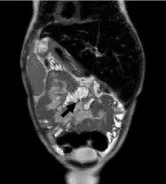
Clinical phenotype in a patient with NF-kappaB1 deficiency. Hematoxilin-eosin and Ziehl Nielsen; (D) Panoramic view of duodenal biopsy with villi shortened and lamina propria expanded by many granular histiocytes that stained positive with Ziehl Nielsen to detect Acid-resistant bacilli (inside). Magnification 200x. Hematoxilin-eosin. Inside Ziehl-Nielsen.
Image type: radiology (mri)